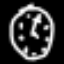
Label: clock